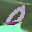
Label: 0